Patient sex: M
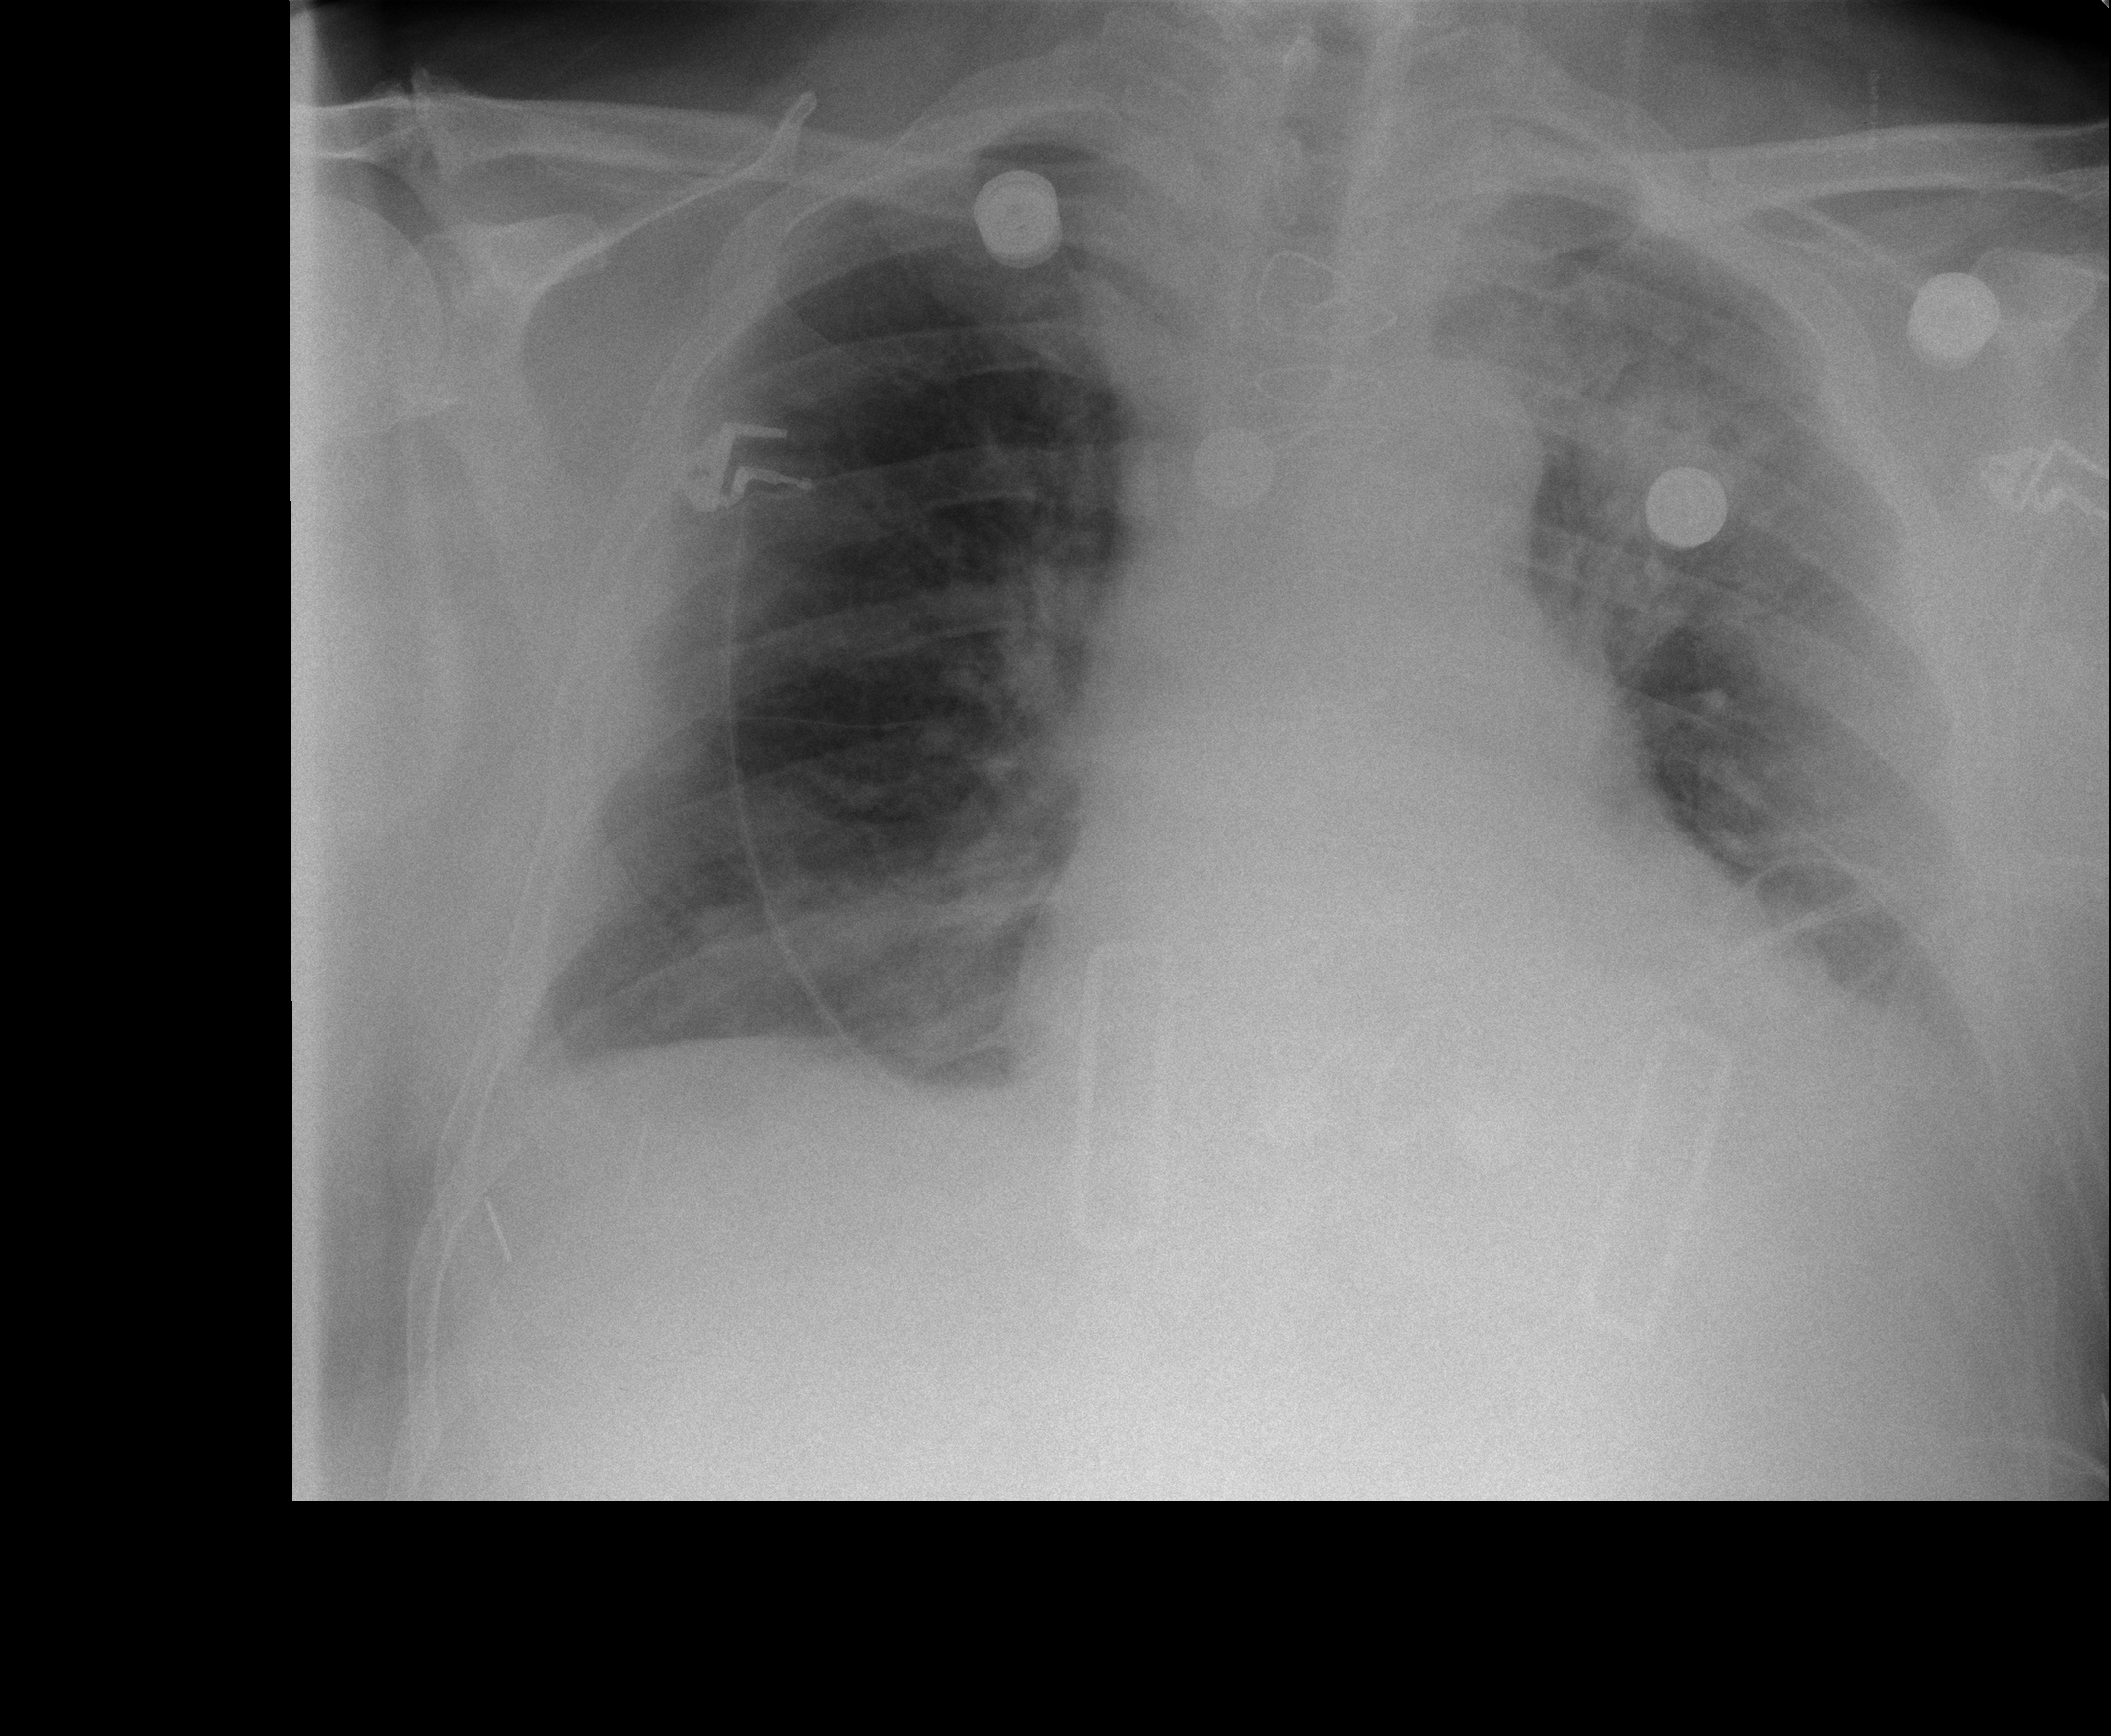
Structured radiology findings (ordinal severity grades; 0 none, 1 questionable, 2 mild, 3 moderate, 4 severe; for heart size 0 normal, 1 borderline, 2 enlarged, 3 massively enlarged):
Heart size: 2
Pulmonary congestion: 0
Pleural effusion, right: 1
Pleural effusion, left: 2
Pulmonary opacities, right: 1
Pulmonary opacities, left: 2
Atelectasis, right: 2
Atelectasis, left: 2